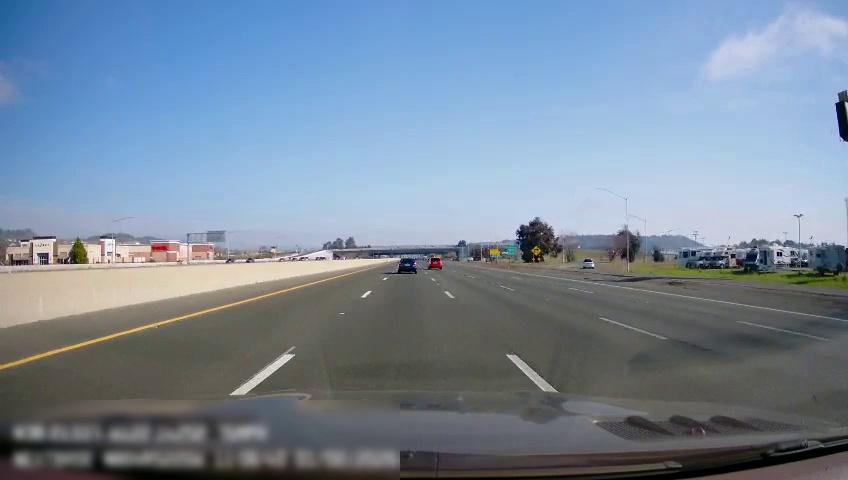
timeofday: Day
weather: Sunny
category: Drivable Space
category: Vehicles | Car
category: Vehicles | Car
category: Vehicles | SUV
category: Drivable Space
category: Lanes | Current Lane
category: Lanes | Alternate Lane
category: Lanes | Current Lane
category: Lanes | Alternate Lane
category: Lanes | Alternate Lane
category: Lanes | Alternate Lane
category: Traffic | Signs
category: Traffic | Signs
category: Traffic | Signs